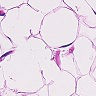
Metastatic tissue present: no